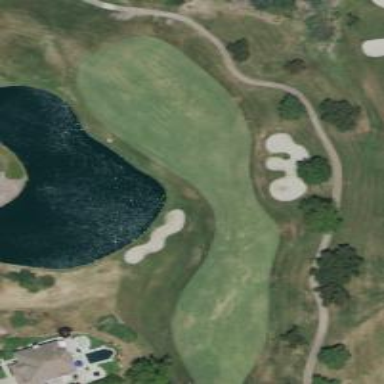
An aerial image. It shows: Golf hole.